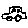
Label: car